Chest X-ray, AP view. Patient: 28 years old, sex M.
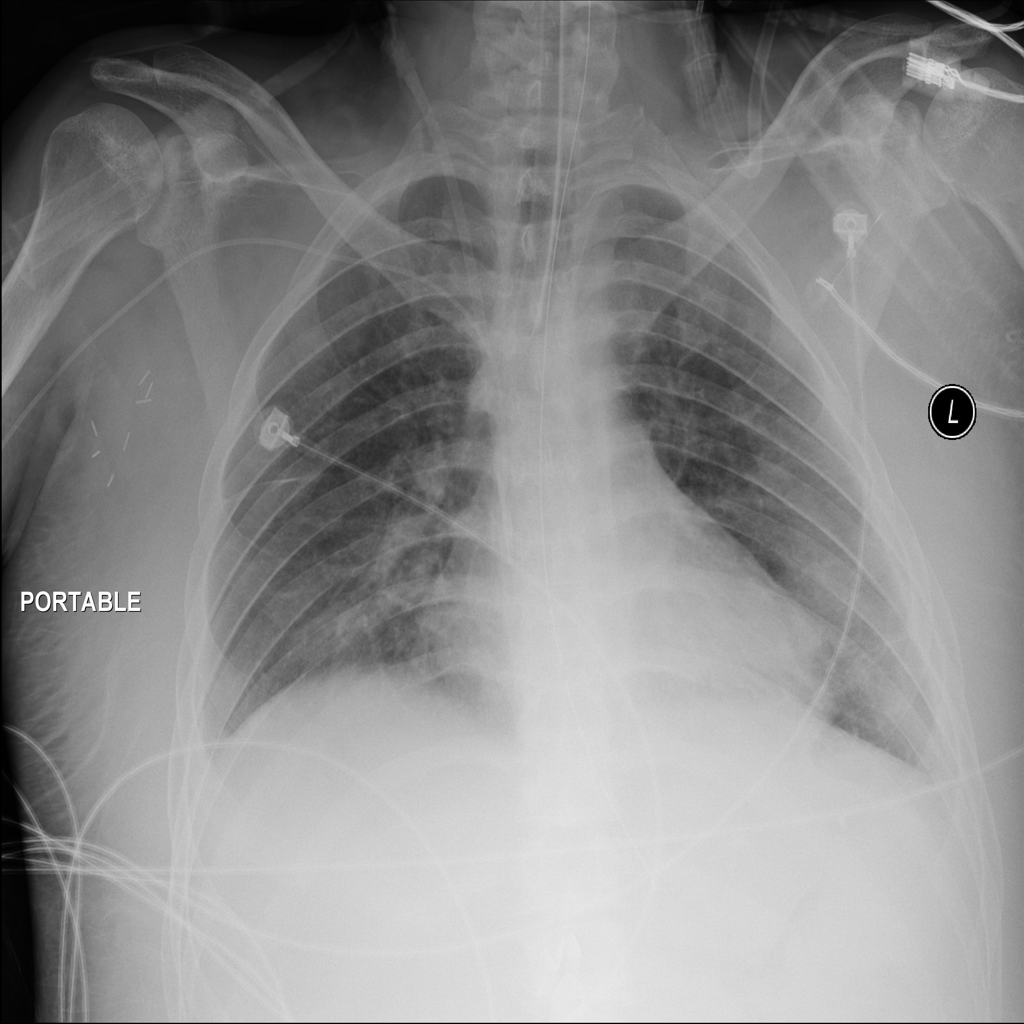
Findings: Atelectasis